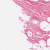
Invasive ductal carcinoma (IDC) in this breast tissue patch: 0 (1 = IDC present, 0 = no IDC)